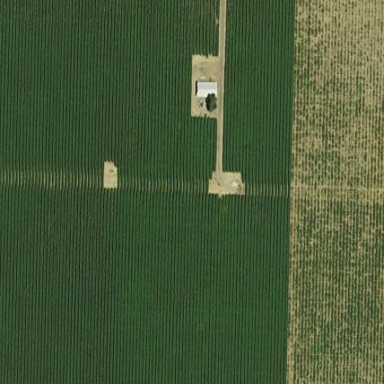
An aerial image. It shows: Vineyard where grapes are grown.